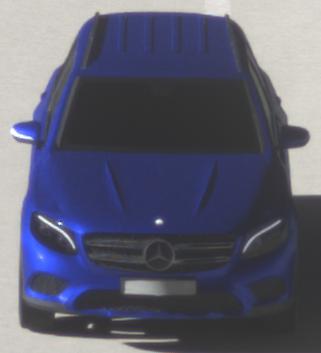
Make: Mercedes-Benz
Model: GLC 250
Detailed model: GLC (253)
Model produced from: 2015/09
Model produced until: 2018/05
Doors: 5
Color: blue
Road condition: dry road
Daytime: morning or afternoon
Contrast: high contrast